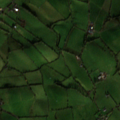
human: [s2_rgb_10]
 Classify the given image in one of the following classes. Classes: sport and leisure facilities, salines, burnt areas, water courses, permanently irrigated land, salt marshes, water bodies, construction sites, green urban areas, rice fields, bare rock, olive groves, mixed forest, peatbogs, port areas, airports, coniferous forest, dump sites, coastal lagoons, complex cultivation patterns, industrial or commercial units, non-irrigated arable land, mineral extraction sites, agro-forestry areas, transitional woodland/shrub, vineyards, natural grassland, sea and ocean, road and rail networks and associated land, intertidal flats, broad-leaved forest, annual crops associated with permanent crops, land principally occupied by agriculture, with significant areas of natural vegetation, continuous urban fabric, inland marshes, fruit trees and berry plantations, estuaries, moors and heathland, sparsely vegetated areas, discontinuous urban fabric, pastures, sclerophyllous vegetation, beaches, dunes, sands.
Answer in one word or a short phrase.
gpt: pastures